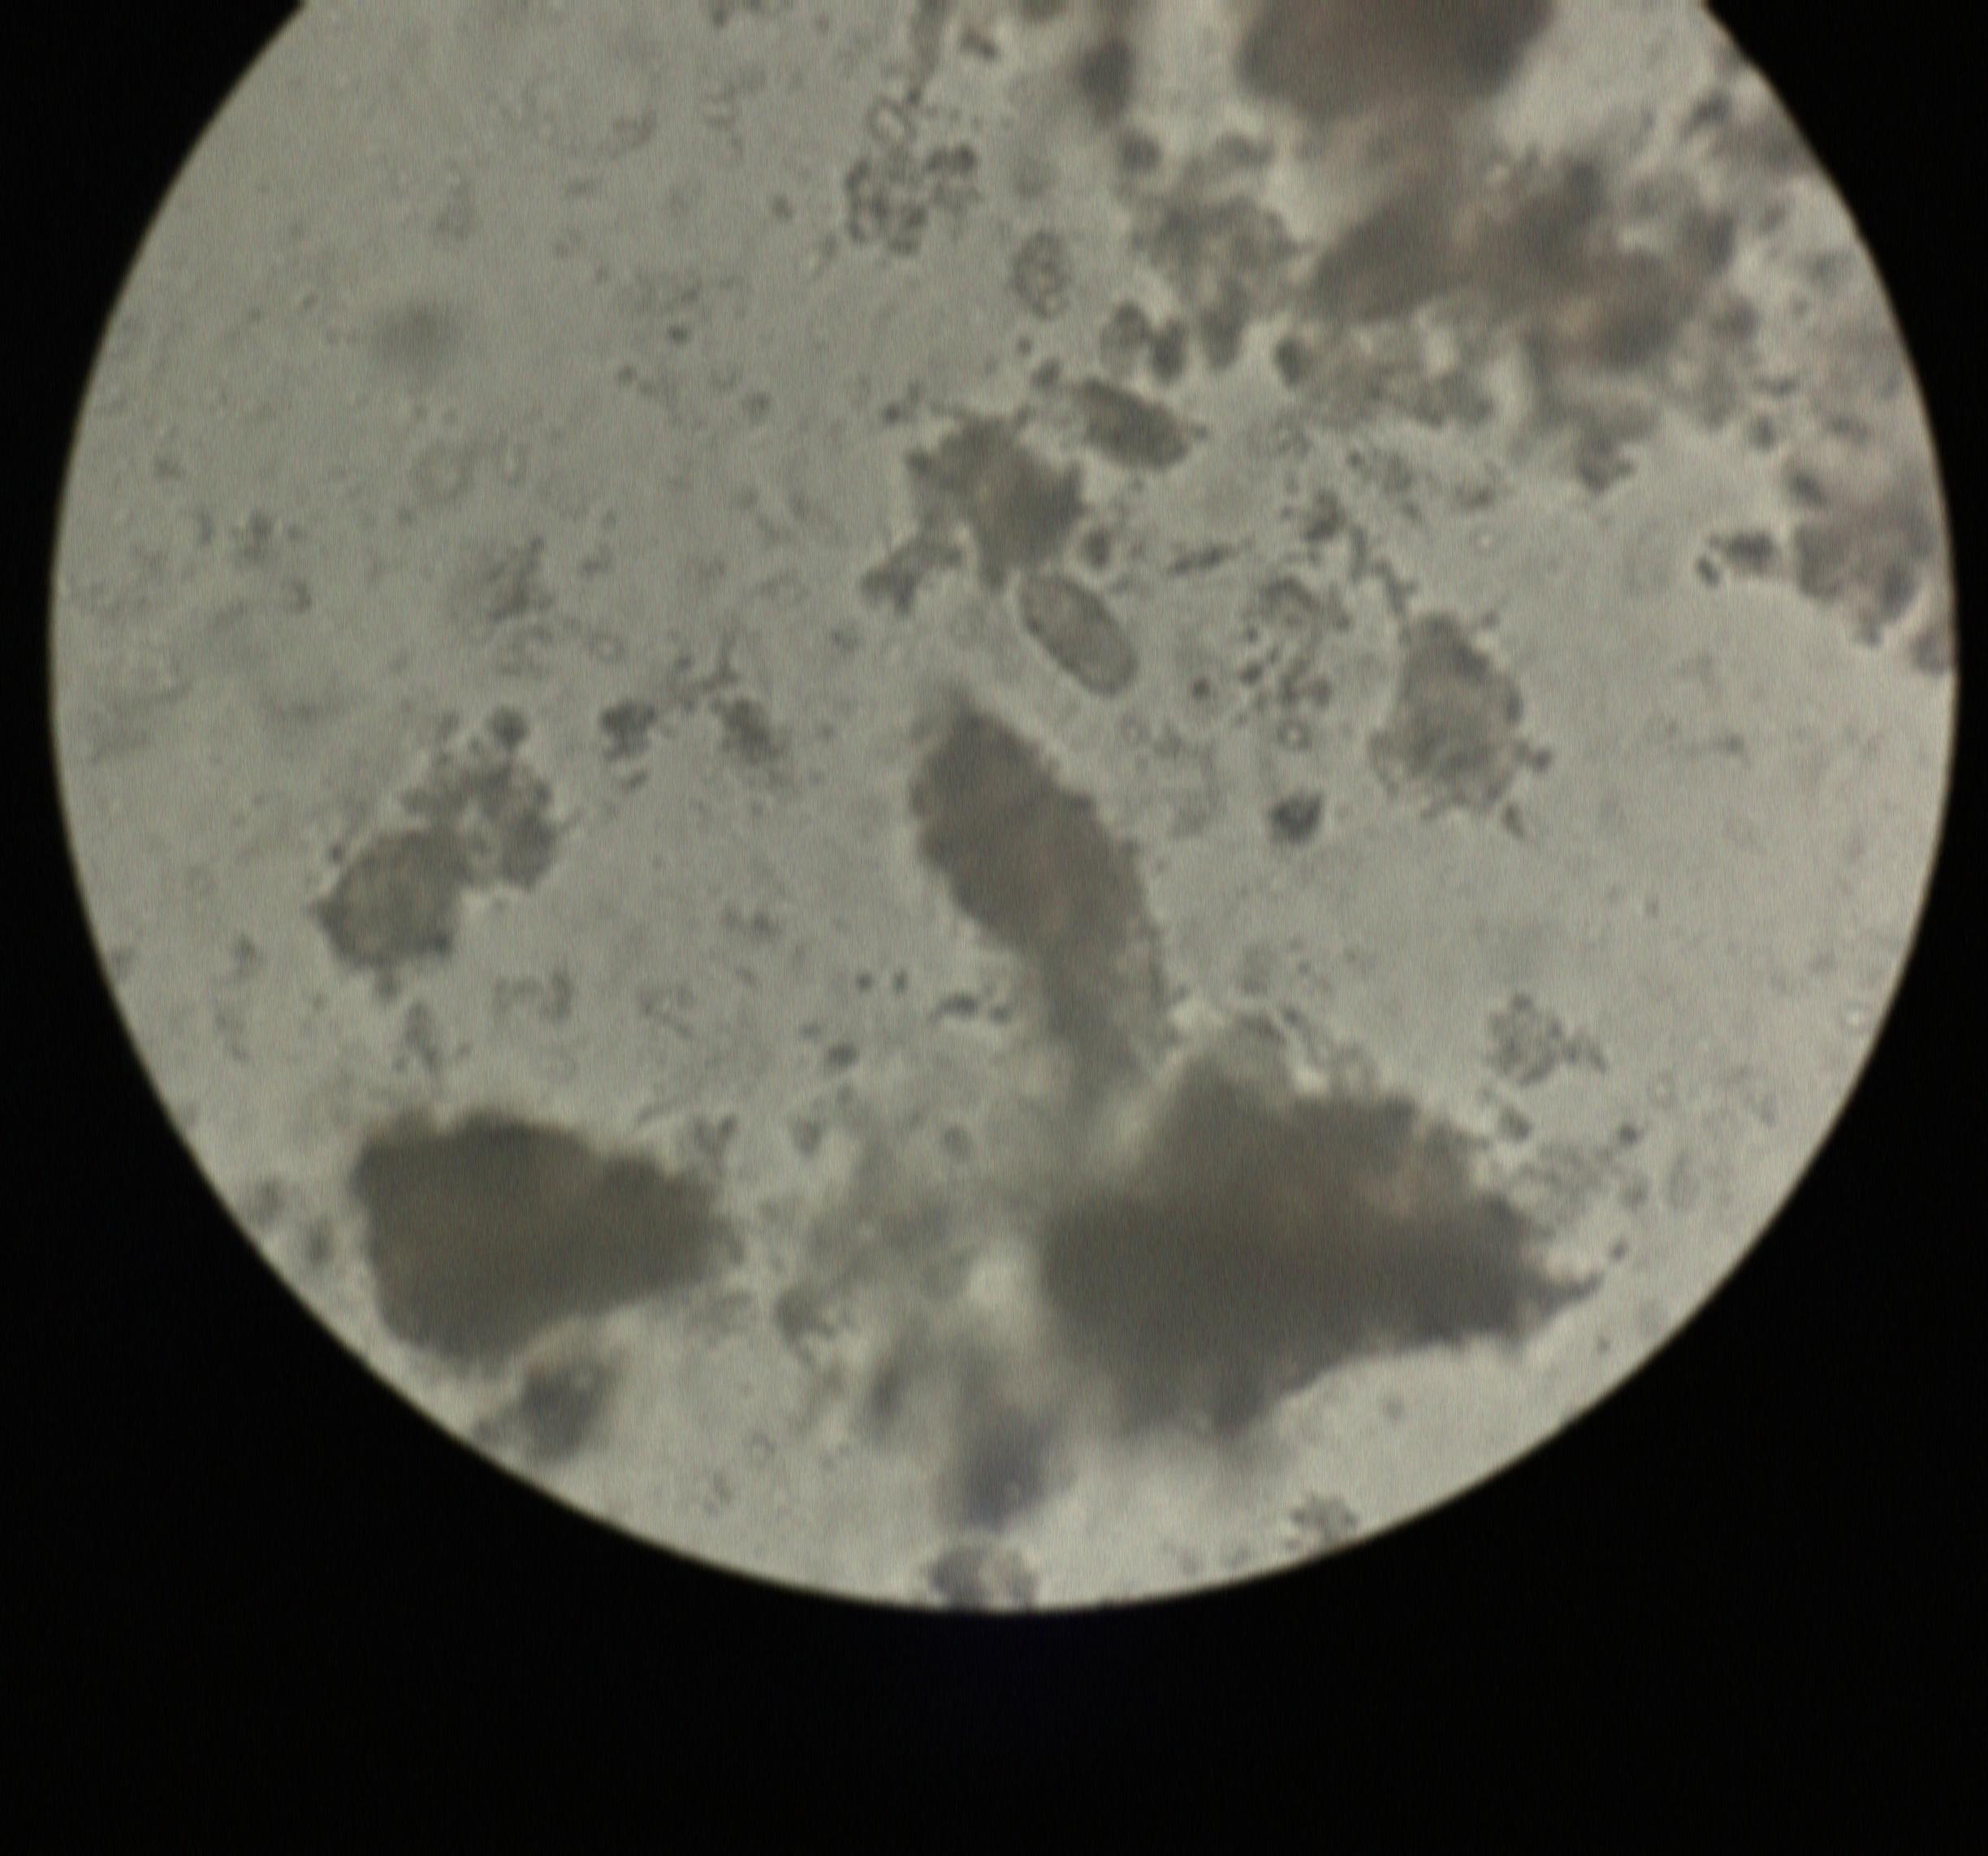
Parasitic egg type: Capillaria philippinensis